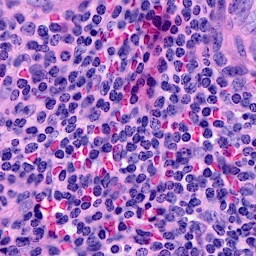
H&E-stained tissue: Breast